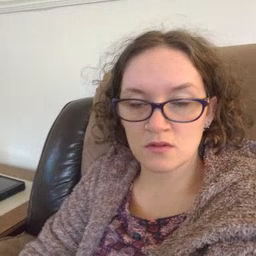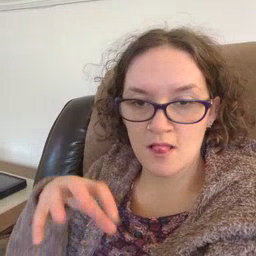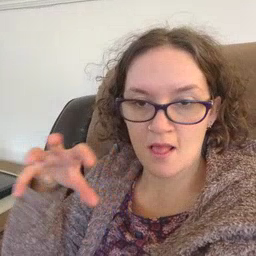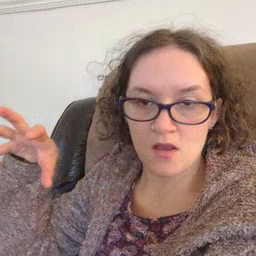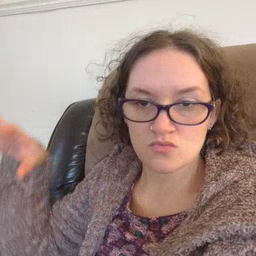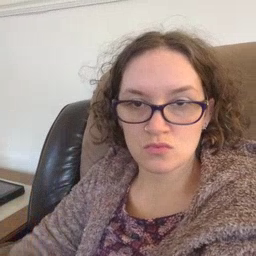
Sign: cloud